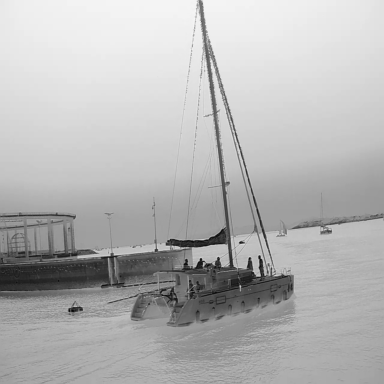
There are five sailboats in the infrared image.